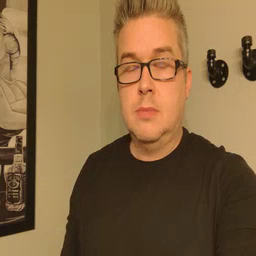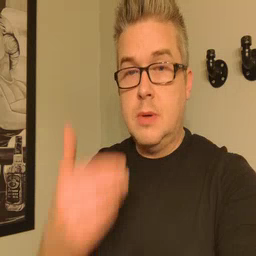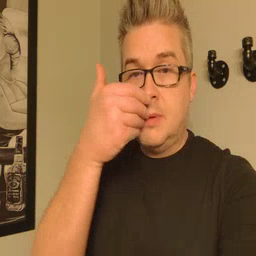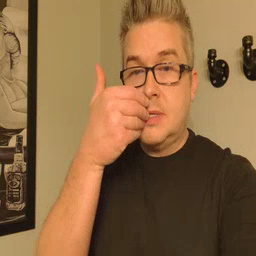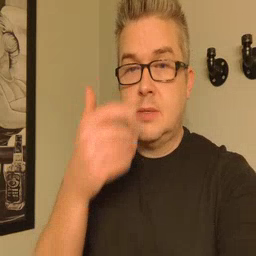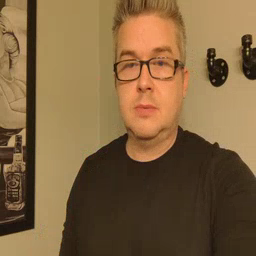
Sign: pizza